Question: I have a collapsible set that looks like this:
'''
<div data-role="collapsible-set">
<div data-role="collapsible">
<h1>
<span style="font-size: 16px; font-weight: bold; white-space: pre-wrap;" id="title">This is a really long book title</span><br>
<span style="font-size: 14px; font-weight: normal;" id="author">This is the Author of the book</span>
<span style="font-size: 14px; font-weight: normal; font-style: italic;" id="year">Yr</span>
</h1>
<div>Statis</div>
</div>
</div>
'''
However, I can't seem to find a way to add a list divider to a collapsible set. For example, I used to have a list of items and could add an attribute: data-role="list-divider" which would look like this:

Is this not possible for collapsible sets?
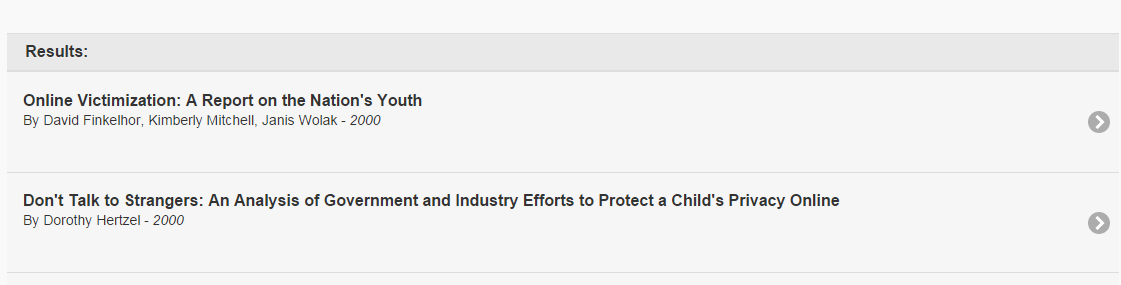
Answer: The 'list-divider' attribute applies to <URL> is a different type of widget. You can't use the 'list-divider' function outside of listview instances. Of course, you can have a listview contained within a collapsible-set but the list as a whole will either be exposed or hidden.